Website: lowes
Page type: payment
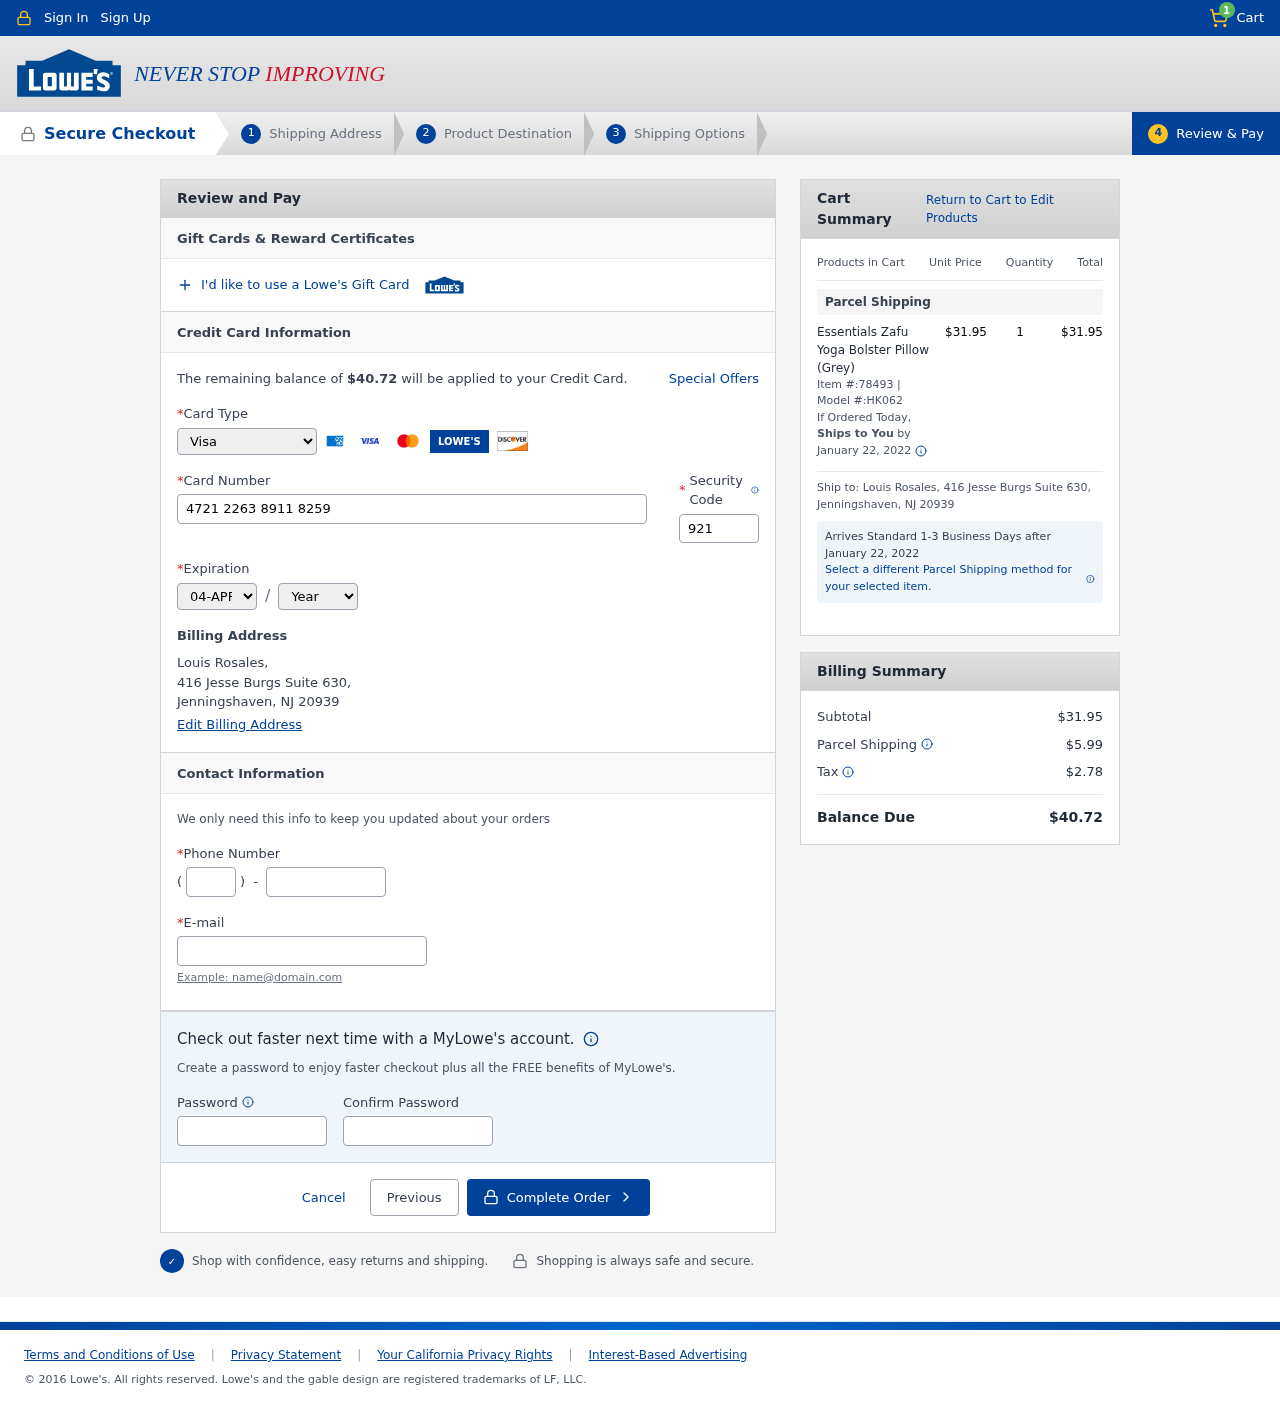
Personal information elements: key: PII_CARD_CVV
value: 921
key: PII_CARD_EXPIRY_MONTH
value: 04
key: PII_CARD_EXPIRY_YEAR
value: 28
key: PII_CARD_NUMBER
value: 4721 2263 8911 8259
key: PII_CARD_TYPE
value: Visa
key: PII_CITY_STATE_ZIP
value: Jenningshaven, NJ 20939
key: PII_EMAIL
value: louis.rosales@hotmail.com
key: PII_FULLNAME
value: Louis Rosales,
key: PII_PHONE
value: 4676051741
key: PII_PHONE_AREA
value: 467
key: PII_STREET
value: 416 Jesse Burgs Suite 630,
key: PII_FULLNAME2
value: Louis Rosales
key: PII_STREET2
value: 416 Jesse Burgs Suite 630
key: PII_CITY_STATE_ZIP2
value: Jenningshaven, NJ 20939
Product elements: key: PRODUCT1_NAME
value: Essentials Zafu Yoga Bolster Pillow (Grey)
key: PRODUCT1_PRICE
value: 31.95
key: PRODUCT1_QUANTITY
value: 1
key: PRODUCT1_ITEM
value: Item #:78493
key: PRODUCT1_MODEL
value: Model #:HK062
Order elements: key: ORDER_NUM_ITEMS
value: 1
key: ORDER_TOTAL
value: $40.72
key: ORDER_SHIPPING_DATE
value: January 22, 2022
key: ORDER_SUBTOTAL
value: $31.95
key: ORDER_SHIPPING_DATE2
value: January 22, 2022
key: ORDER_SHIPPING_COST
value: $5.99
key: ORDER_TAX
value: $2.78